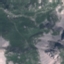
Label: HerbaceousVegetation